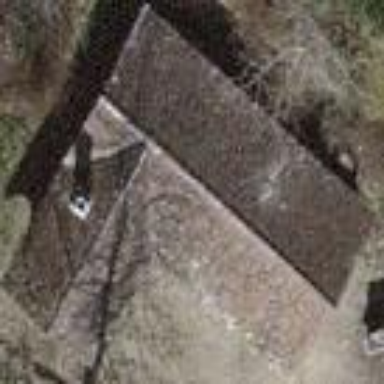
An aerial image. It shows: Shelter in the form of picnic shelter attached to building.